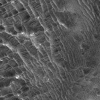
Atmospheric dust classification: not_dusty